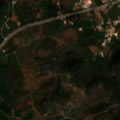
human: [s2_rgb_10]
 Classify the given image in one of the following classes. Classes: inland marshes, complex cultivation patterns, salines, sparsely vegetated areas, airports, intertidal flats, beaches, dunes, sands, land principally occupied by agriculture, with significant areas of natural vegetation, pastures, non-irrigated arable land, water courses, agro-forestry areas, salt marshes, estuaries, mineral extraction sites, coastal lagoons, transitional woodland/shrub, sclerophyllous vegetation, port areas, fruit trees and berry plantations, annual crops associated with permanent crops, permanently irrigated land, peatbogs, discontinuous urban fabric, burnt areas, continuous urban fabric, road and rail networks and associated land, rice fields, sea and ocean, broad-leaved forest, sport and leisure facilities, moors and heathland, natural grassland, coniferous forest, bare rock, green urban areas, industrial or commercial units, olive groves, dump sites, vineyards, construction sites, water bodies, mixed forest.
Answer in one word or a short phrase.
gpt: non-irrigated arable land, annual crops associated with permanent crops, land principally occupied by agriculture, with significant areas of natural vegetation, sclerophyllous vegetation